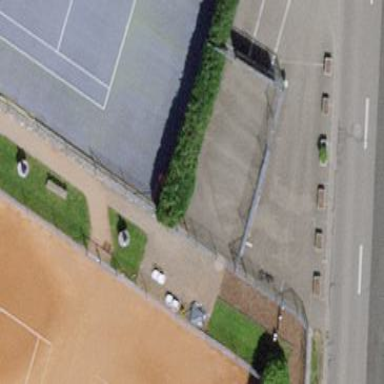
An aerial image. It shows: Tennis court on the leisure land pitch.